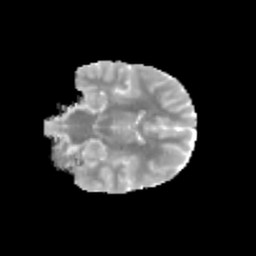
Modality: MD
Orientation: coronal
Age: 9
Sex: male
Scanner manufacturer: siemens
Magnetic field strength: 3 T
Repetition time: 3.8 s
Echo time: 0.07 s